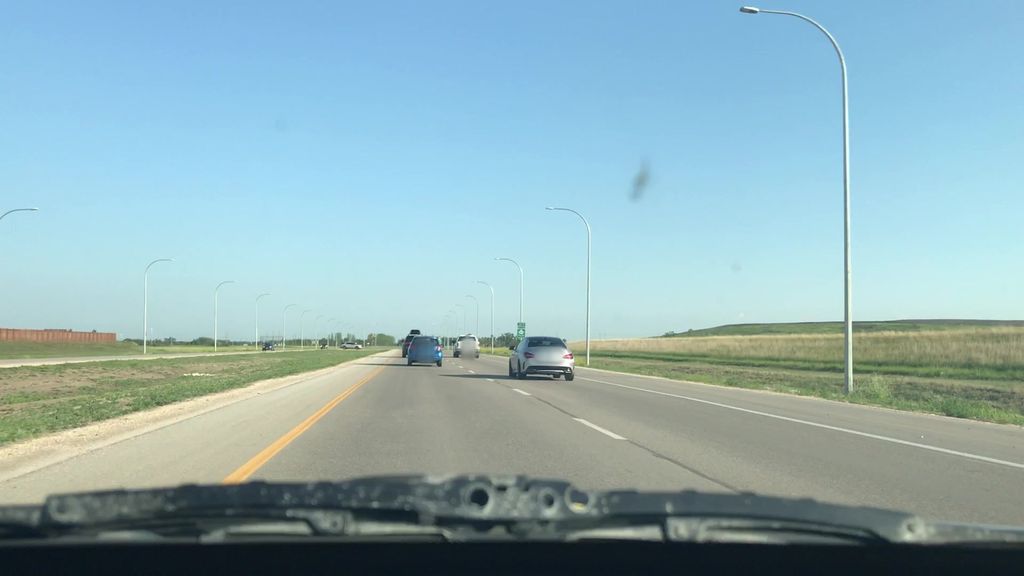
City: winnipeg